Field crop: tomato
Growth stage: 2
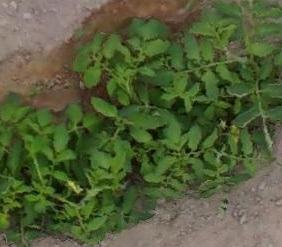
Species: tomato